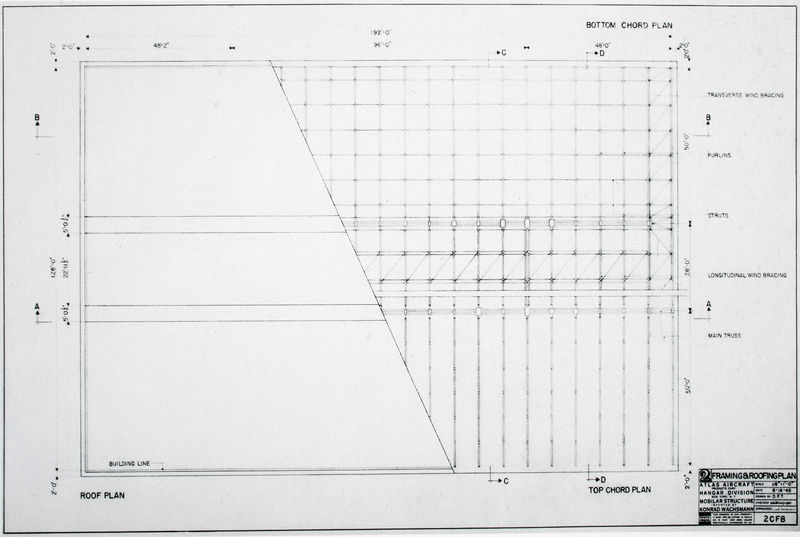
Titel: Hangar-Konstruktionen für Atlas Aircraft (Mobilar Structure), Deckenplan
Künstler: Konrad Wachsmann
Standort: New York
Schlagwörter: weiß, grau, schwarz, skizze, zeichnung, gitter, ansicht, dächer, grafik, graphik, linien, schwarzweiß, entwurf, quadrate, plan, netz, massangabe, planung, vielecke, roof plan